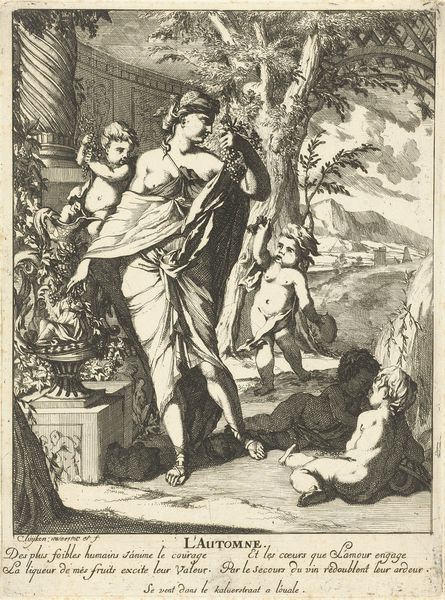
Titel: Herfst
Künstler: Caspar Luyken
Standort: Amsterdam
Institution: Rijksmuseum
Schlagwörter: baum, berg, laub, nackt, schatten, umhang, landschaft, sitzen, brust, frau, schwarz, säule, weiss, zeichnung, obst, wand, architektur, sockel, stehen, ast, natur, brücke, stehend, kind, kinder, engel, frucht, früchte, garten, putte, statue, trauben, relief, schrift, grafik, herbst, französisch, junge, liegend, antike, knabe, druck, radierung, stich, allegorie, darstellung, sandale, toga, pan, putten, jahreszeit, putti, pergola, puten, jahreszeiten, l'automne, automne, öumhang